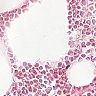
Metastatic tissue present: no